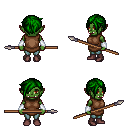
a pixel art fantasy rpg character, female body template, orc, green skin, brown tunic, teal pants, green pixie cut hairstyle, white cloth bracers, maroon shoes, spear, four views (front, back, left, right), 2x2 character sprite sheet, small pixel art, hard edges, no anti-aliasing